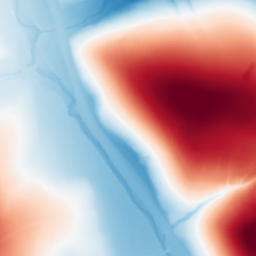
Category: trend_removal
Decomposition family: polynomial_high
Decomposition parameters: degree: 4
Upsampling method: regularized
Upsampling parameters: scale: 2
lambda_reg: 0.01
Upsampling scale: 2